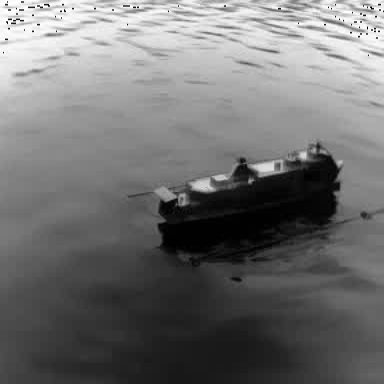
There is a container_ship in the infrared image.